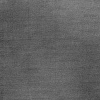
Atmospheric dust classification: dusty